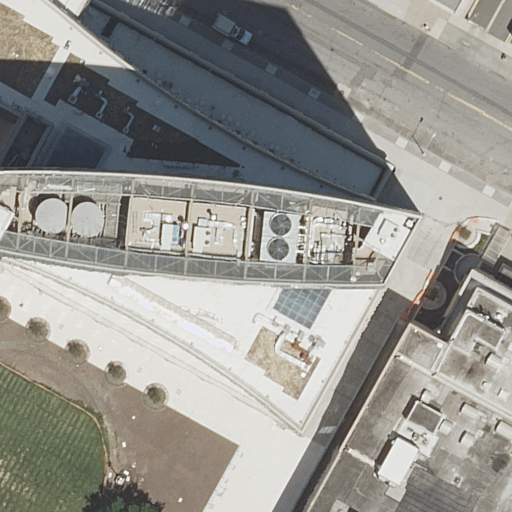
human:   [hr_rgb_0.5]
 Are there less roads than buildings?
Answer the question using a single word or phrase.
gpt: no

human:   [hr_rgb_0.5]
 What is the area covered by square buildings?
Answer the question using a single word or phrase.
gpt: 0m2

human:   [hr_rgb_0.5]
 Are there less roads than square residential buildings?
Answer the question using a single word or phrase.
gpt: no

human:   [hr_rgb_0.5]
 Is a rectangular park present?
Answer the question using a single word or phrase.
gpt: yes

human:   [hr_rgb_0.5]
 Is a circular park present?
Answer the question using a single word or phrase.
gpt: no

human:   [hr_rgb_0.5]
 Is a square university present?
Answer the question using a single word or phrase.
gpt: no

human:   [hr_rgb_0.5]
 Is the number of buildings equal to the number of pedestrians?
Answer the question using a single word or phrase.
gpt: no

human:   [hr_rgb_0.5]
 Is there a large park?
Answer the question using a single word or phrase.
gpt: yes

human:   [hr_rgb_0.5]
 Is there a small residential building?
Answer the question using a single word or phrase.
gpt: no

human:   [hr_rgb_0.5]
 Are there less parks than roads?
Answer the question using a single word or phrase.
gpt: yes

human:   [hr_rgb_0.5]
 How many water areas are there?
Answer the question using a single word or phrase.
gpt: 0

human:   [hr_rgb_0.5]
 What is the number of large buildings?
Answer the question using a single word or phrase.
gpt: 3

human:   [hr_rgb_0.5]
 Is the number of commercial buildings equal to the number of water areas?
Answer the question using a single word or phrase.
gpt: yes

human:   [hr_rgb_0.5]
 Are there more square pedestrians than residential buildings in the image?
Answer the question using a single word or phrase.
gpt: no

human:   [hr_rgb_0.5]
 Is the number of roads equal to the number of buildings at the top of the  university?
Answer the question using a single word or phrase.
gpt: no

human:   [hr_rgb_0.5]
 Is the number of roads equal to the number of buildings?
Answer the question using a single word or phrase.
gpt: no

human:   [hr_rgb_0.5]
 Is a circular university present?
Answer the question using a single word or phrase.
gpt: no

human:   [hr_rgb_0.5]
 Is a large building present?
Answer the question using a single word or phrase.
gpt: yes

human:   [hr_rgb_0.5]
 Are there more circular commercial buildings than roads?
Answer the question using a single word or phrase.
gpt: no

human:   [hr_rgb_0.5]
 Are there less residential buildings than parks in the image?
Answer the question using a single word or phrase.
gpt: yes

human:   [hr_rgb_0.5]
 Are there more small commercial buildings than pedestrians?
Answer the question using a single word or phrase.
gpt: no

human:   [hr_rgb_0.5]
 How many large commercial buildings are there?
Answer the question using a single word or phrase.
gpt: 0

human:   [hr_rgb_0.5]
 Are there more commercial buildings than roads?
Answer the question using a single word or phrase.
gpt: no

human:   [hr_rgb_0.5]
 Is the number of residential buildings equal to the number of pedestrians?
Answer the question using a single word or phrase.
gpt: no

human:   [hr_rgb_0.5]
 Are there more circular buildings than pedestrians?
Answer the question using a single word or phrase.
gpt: no

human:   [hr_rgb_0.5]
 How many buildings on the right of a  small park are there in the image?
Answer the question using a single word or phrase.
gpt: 0

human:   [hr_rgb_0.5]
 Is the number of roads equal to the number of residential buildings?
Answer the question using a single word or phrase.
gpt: no

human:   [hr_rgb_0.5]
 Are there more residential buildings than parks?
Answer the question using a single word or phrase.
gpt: no

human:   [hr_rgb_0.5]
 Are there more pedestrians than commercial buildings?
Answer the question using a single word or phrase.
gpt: yes

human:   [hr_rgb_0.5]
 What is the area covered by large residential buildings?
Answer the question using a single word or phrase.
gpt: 0m2

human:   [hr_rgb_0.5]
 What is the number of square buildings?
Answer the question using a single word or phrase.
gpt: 0

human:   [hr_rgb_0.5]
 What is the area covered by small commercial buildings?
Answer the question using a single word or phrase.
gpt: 0m2

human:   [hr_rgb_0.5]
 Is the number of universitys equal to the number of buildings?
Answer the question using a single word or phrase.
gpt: no

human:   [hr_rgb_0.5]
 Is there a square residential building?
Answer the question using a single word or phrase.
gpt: no

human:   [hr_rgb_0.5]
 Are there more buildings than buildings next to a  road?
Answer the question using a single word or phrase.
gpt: no

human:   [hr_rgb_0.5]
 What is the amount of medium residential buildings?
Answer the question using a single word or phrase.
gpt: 0

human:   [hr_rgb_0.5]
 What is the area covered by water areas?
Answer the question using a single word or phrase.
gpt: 0m2